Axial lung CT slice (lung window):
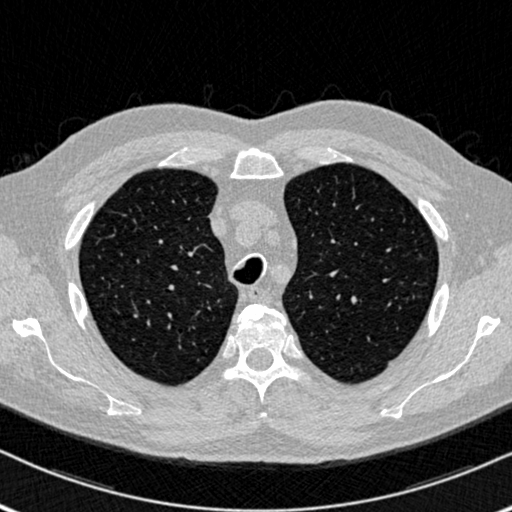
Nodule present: no